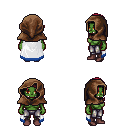
a pixel art fantasy rpg character, female body template, orc, green skin, white trimmed cape, metal pants, ruby red long hairstyle, cloth hood, maroon shoes, four views (front, back, left, right), 2x2 character sprite sheet, small pixel art, hard edges, no anti-aliasing